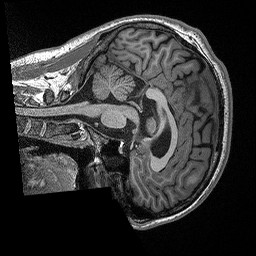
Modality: T1w
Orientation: sagittal
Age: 24
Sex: male
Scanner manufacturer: siemens
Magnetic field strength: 3 T
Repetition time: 2.3 s
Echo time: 0.00298 s